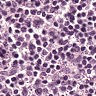
Metastatic tissue present: no